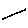
Label: line